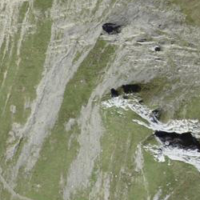
EUNIS habitat code: 31
Species observed at this site:
Phylloscopus collybita
Corvus corone
Linaria cannabina
Sylvia borin
Anthus spinoletta
Erithacus rubecula
Phoenicurus ochruros
Prunella modularis
Fringilla coelebs
Turdus viscivorus
Pyrrhocorax graculus
Falco tinnunculus
Turdus torquatus